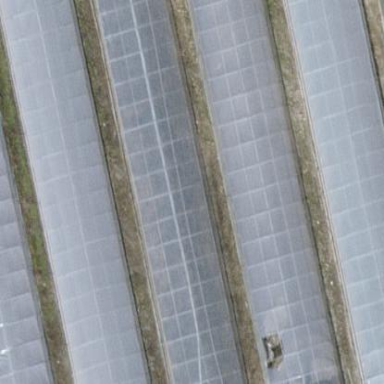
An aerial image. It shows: Greenhouse.